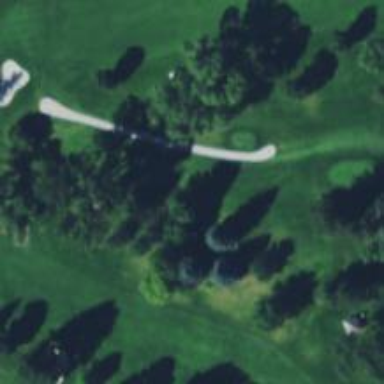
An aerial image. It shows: Service road used as golf cart path.